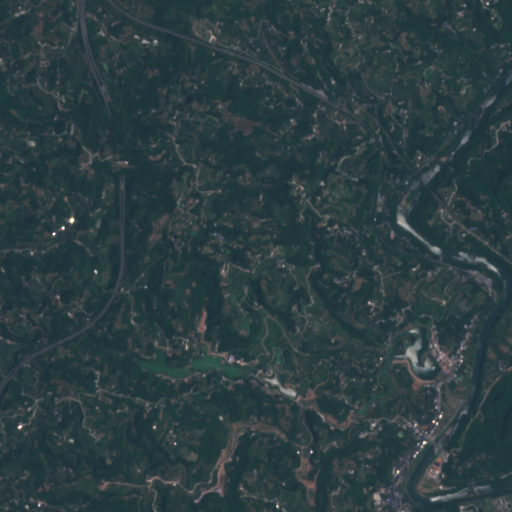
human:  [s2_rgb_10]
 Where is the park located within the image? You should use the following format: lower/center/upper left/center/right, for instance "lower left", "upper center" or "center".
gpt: The park is located in the right of the image.
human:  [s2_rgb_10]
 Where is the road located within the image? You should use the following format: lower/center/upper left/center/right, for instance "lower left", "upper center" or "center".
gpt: There is no road in the image.